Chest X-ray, AP view. Patient: 82 years old, sex M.
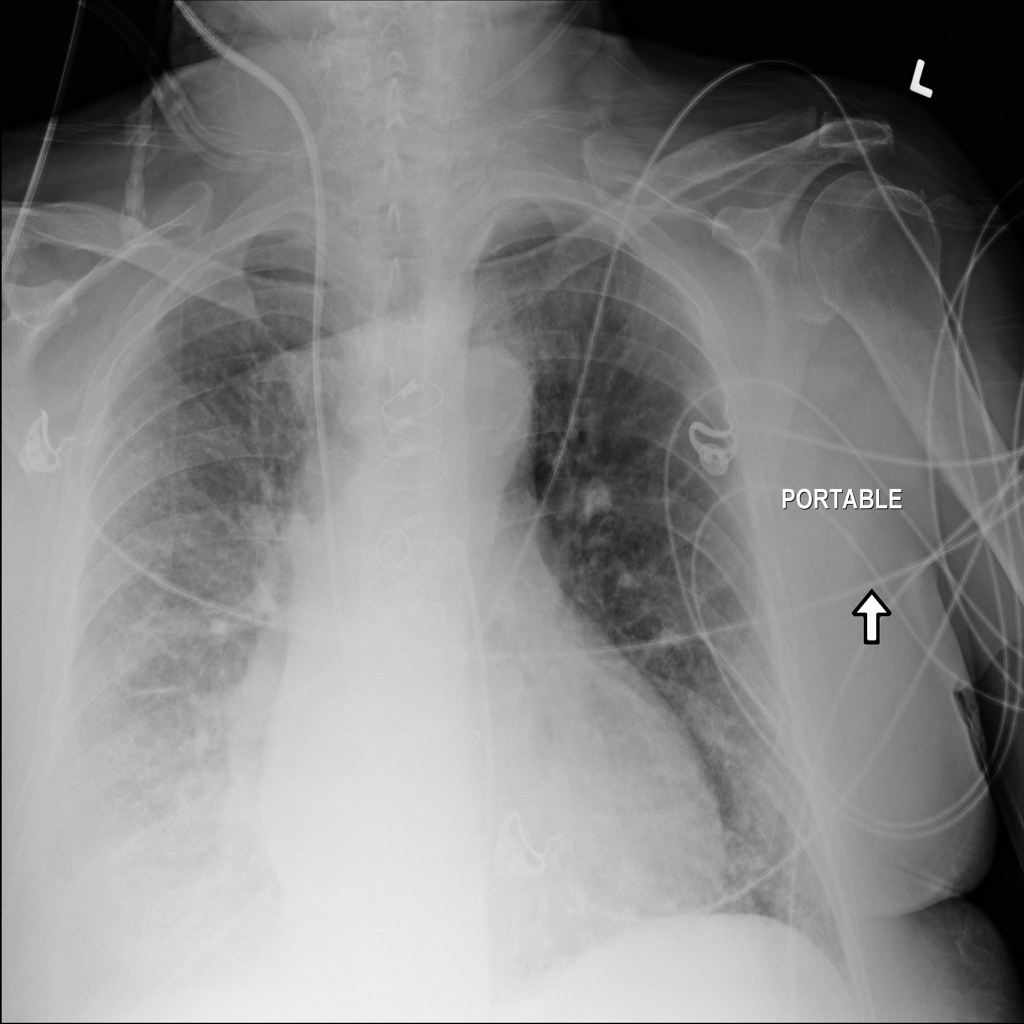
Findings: Atelectasis, Infiltration